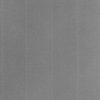
Label: dusty